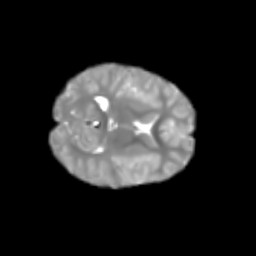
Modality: T2w
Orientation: axial
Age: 7
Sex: male
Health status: healthy